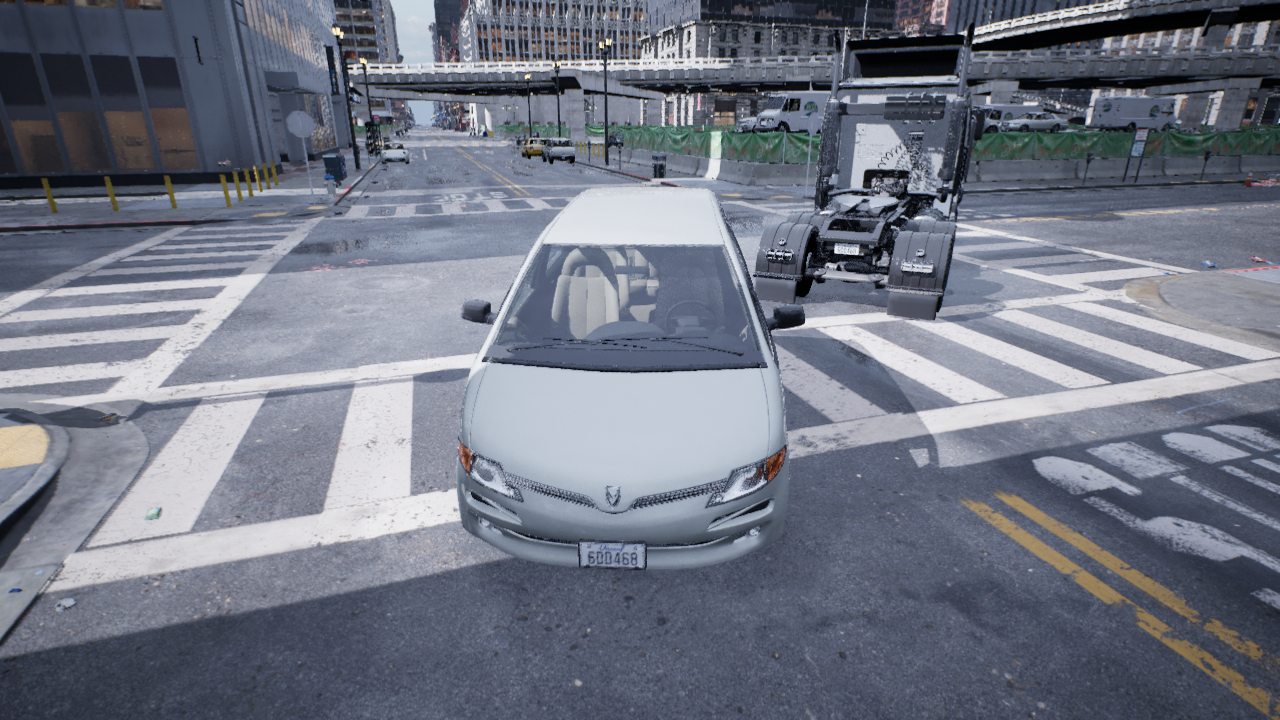
Venue: intersection
Lighting: overcast
Vehicle rig: minivan